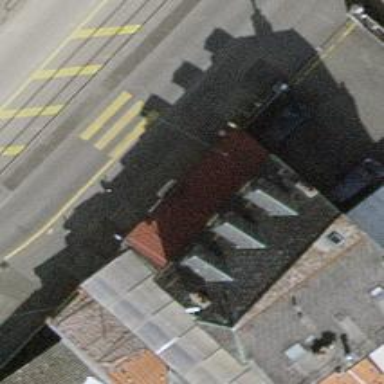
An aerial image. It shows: Restaurant.